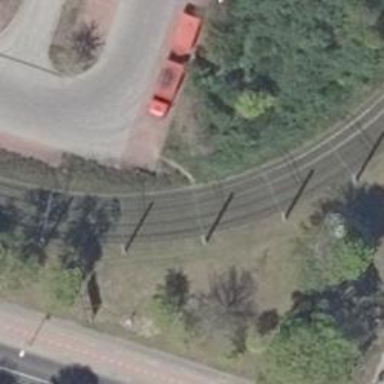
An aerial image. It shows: Tram railway with electrified contact lines.